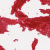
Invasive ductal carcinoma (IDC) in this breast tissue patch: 0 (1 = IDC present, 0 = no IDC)